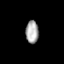
Tissue: prostate
Cell type: Epithelial cells
Senescence score: 0.32
Nuclear area (px): 284
Mean DAPI intensity: 169.401